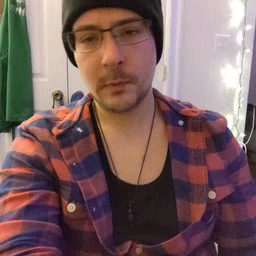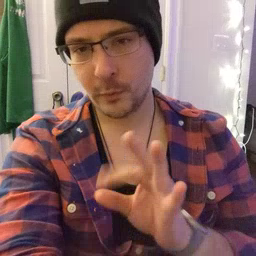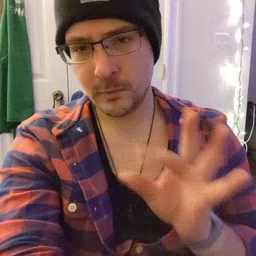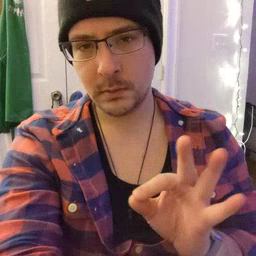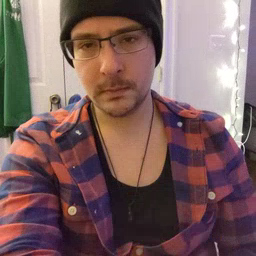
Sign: frenchfries